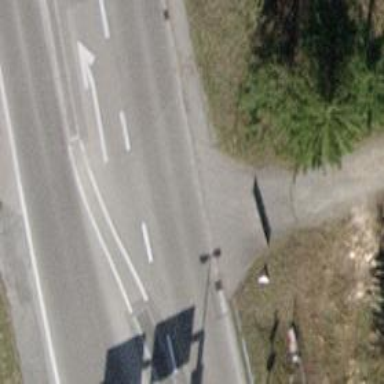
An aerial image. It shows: Secondary road with asphalt surface.